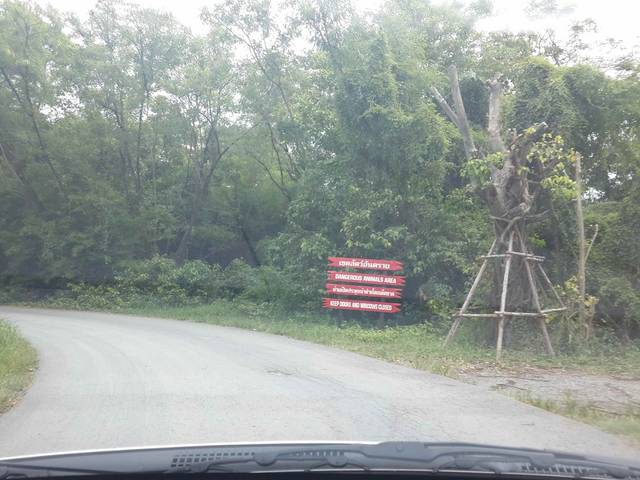
Region: Thailand
Coordinates: 13.869, 100.701